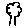
Label: tree